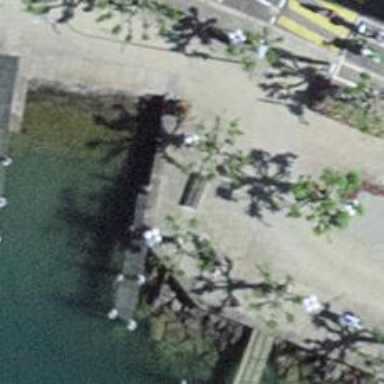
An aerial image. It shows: Bench for seating.